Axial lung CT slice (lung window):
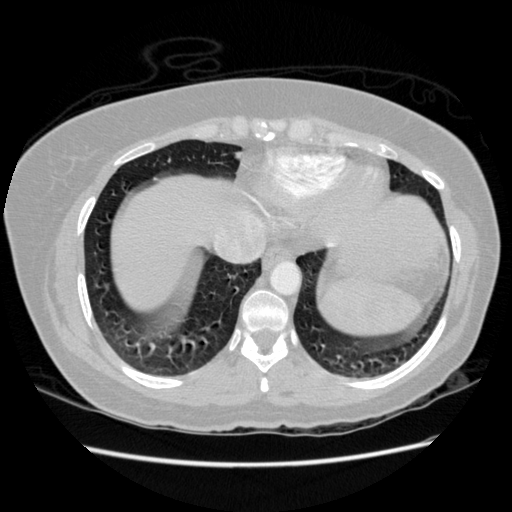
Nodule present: no